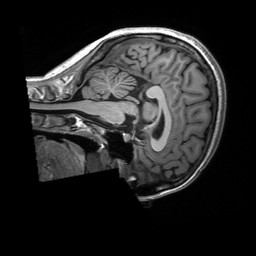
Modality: T1w
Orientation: sagittal
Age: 19
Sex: female
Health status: healthy
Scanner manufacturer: siemens
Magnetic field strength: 3 T
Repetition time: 2.53 s
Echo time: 0.00227 s